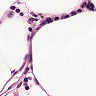
Metastatic tissue present: no